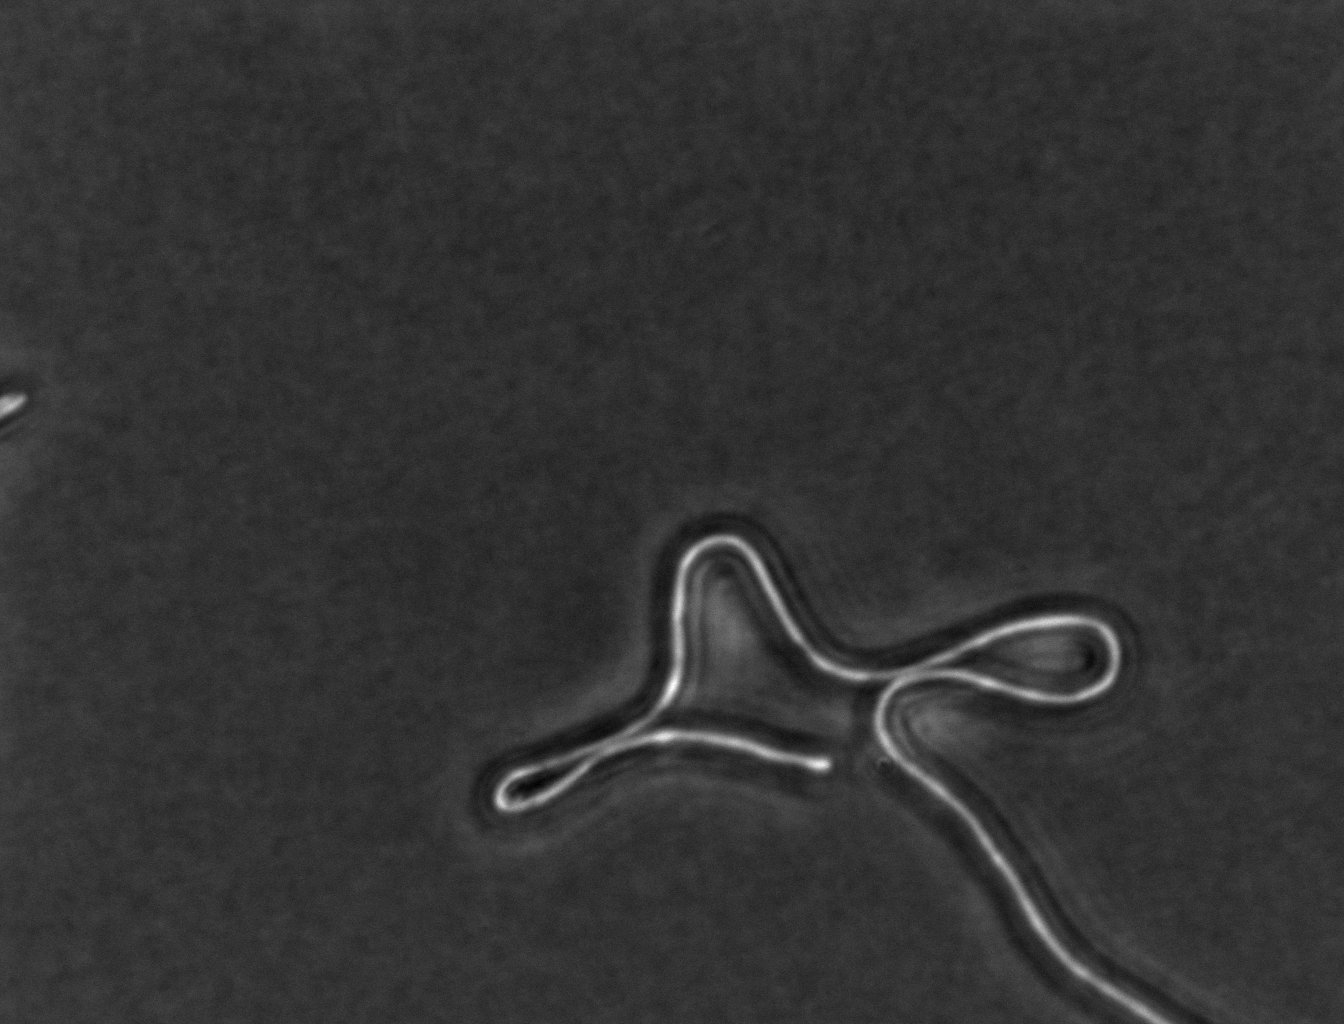
Phase contrast microscopy, 60x objective, 3 h incubation, 1.5% agar